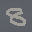
Label: 8